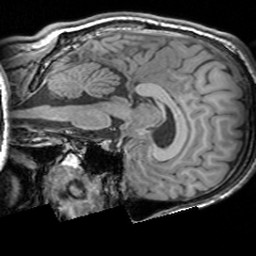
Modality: T1w
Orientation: sagittal
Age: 27
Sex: male
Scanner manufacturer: siemens
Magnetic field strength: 3 T
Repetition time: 1.63 s
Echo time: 0.00311 s